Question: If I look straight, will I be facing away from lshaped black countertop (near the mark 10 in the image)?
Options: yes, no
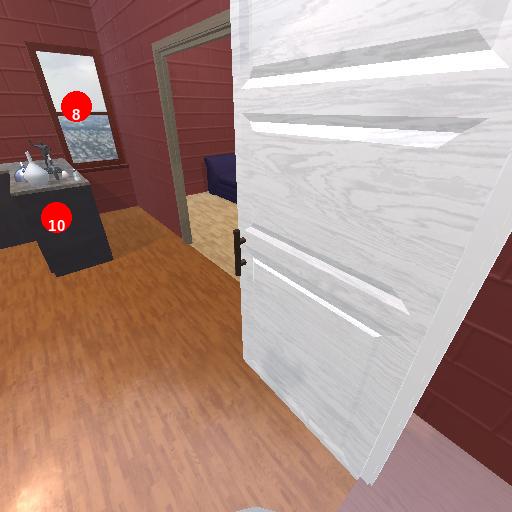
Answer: yes